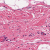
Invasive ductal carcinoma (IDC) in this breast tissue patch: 0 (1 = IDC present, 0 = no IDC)